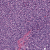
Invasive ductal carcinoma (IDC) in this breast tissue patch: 1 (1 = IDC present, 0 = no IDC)